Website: crate-barrel
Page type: account-selection
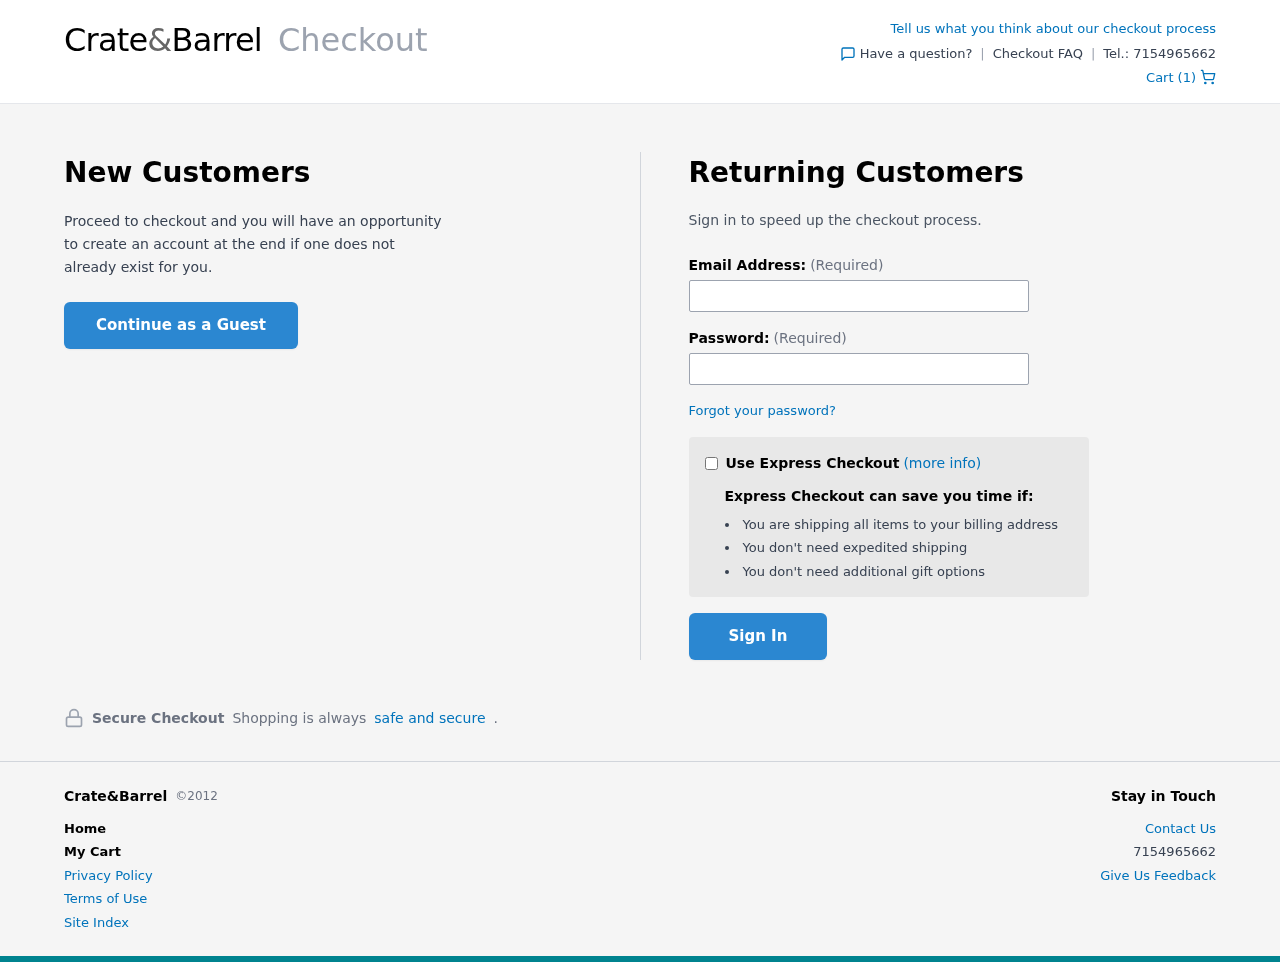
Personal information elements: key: PII_EMAIL
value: ashley_perez@yahoo.com
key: PII_PHONE
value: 7154965662
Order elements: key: ORDER_NUM_ITEMS
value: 1